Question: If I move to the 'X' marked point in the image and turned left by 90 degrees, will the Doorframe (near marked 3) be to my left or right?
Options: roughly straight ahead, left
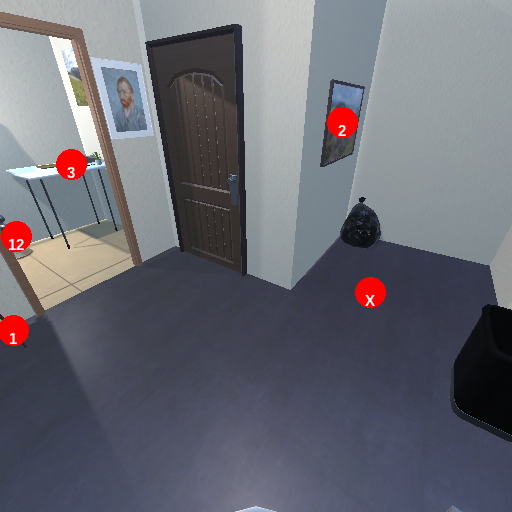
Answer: roughly straight ahead